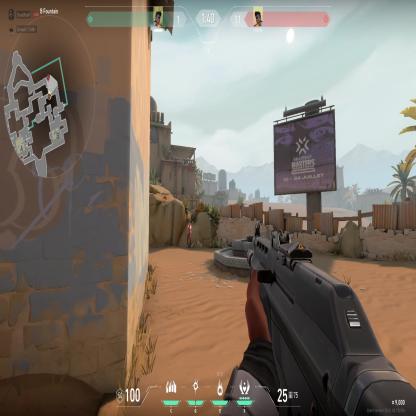
Label: enemy